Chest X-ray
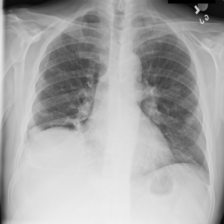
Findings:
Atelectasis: negative
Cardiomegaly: negative
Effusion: negative
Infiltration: negative
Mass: positive
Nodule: negative
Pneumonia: negative
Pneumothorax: negative
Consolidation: negative
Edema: negative
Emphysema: negative
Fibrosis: negative
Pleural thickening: negative
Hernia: negative